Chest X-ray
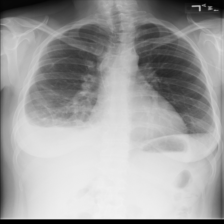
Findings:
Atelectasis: negative
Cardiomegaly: negative
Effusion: negative
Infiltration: negative
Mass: negative
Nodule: negative
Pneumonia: negative
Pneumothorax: negative
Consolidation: positive
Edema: negative
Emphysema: negative
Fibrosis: negative
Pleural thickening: negative
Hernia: negative